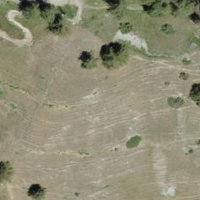
EUNIS habitat code: 26
Species observed at this site:
Berberis vulgaris
Gryllus campestris
Melanargia galathea
Lasiommata megera
Erebia alberganus
Zootoca vivipara
Buteo buteo
Aporia crataegi